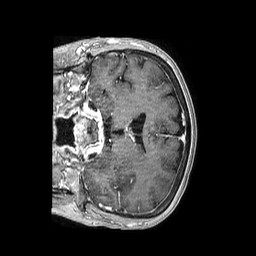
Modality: T1w
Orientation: coronal
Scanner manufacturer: philips
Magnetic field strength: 1.5 T
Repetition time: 0.007542 s
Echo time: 0.003424 s